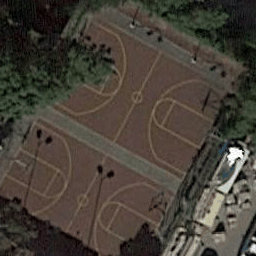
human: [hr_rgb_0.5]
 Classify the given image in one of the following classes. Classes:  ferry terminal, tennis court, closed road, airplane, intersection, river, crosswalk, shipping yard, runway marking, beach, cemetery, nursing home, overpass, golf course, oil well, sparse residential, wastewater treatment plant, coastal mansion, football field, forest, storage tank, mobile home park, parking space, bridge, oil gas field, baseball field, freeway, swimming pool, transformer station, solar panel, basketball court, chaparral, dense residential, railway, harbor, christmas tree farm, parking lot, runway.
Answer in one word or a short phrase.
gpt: basketball court